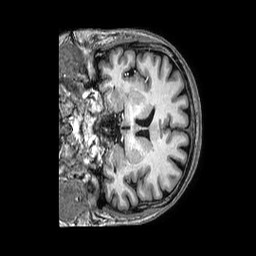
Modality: T1w
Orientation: coronal
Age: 57
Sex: female
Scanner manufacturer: philips
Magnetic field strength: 3 T
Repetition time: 0.006726 s
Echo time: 0.003019 s